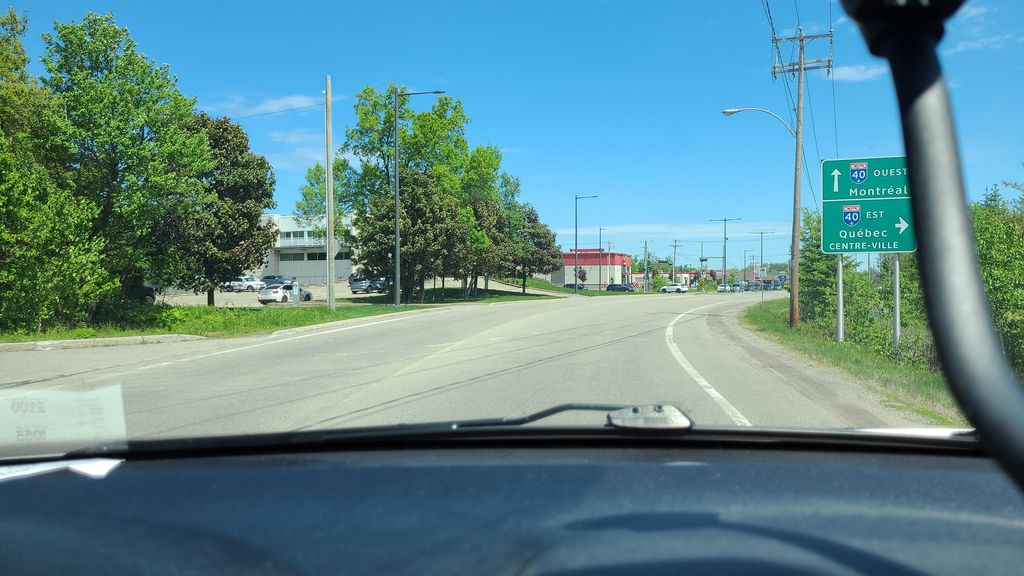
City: quebec_city